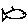
Label: fish